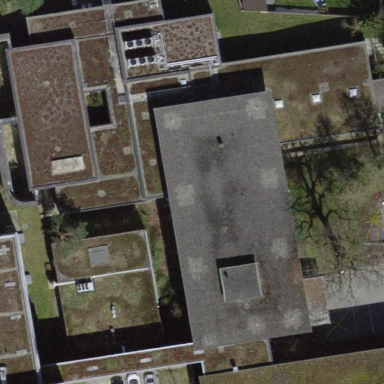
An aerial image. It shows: Hospital building.